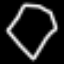
Label: diamond